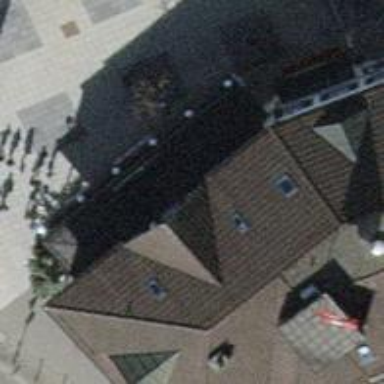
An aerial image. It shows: Commercial building with unique quadruple saltbox roof shape.